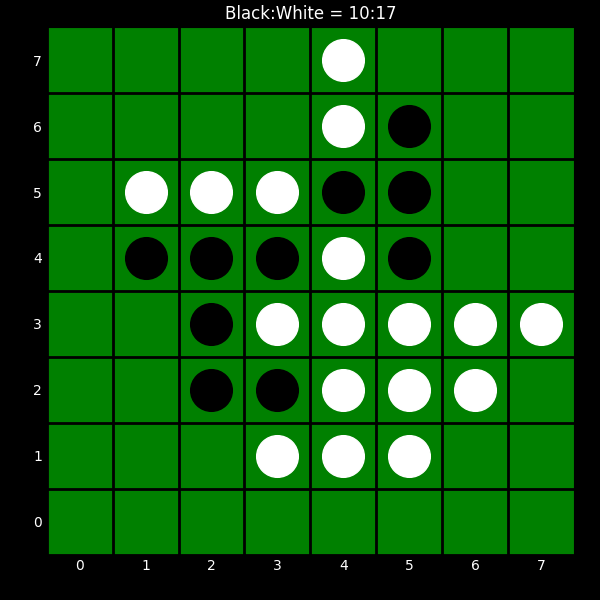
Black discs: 10
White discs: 17